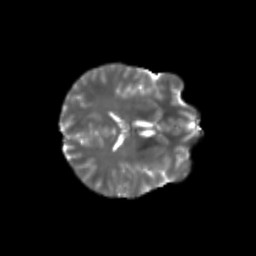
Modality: T2w
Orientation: axial
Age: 20
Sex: male
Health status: healthy
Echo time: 0.074 s